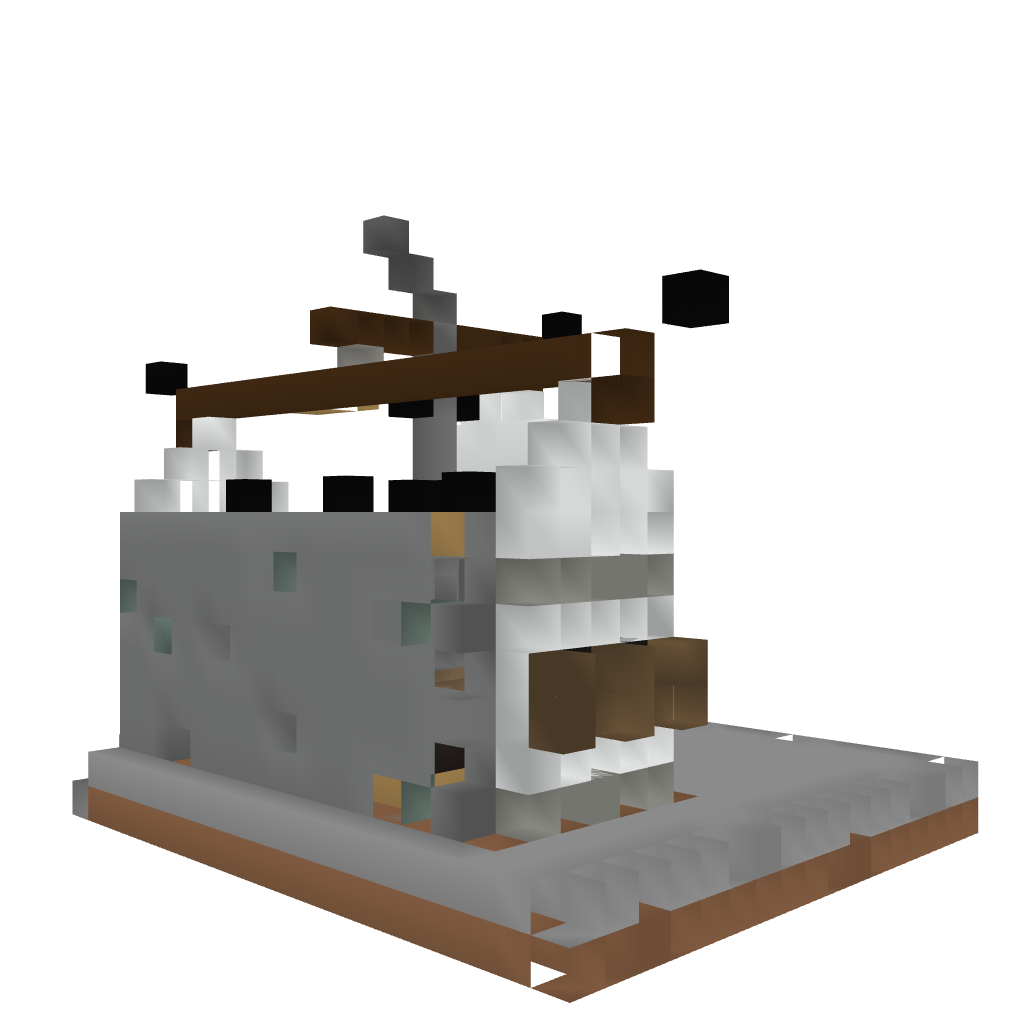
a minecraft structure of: Tudor Style Bakery/Shop